Here is the wavelet time-frequency representation (scalogram) of a rolling-element bearing's vibration measurement. Based on the visible evidence, which condition applies: normal, inner_race, outer_race, ball?
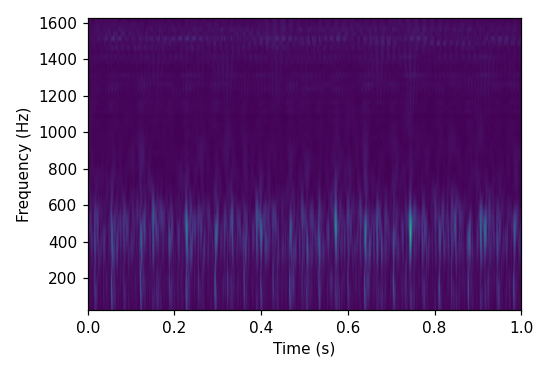
Answer: outer_race